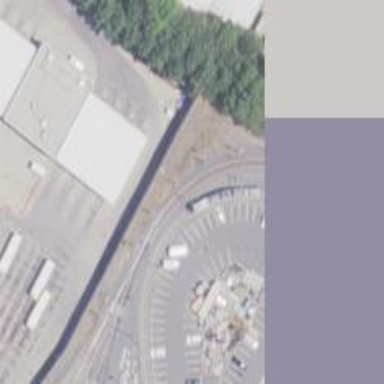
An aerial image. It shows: Light rail yard with electrified contact lines.